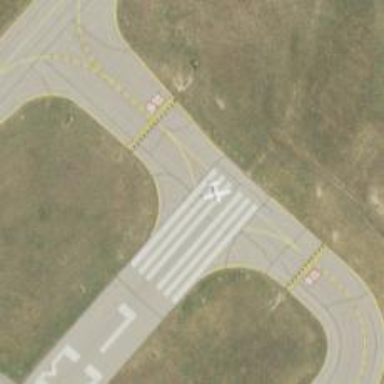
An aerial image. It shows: View of taxiway at the airport.